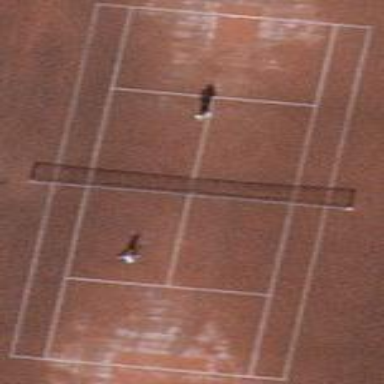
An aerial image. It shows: Tennis court on pitch designated for leisure land.